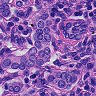
Metastatic tissue present: yes